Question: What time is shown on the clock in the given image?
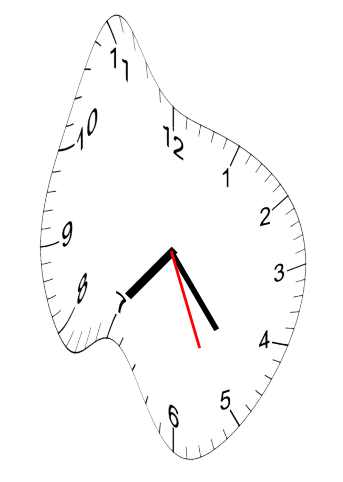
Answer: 07:23:26